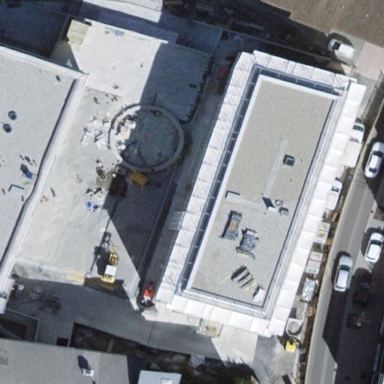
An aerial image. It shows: Building with terrace.